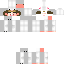
A female skeleton skin with pale skin, wearing brown long hair dressed in a blue hoodie and brown pants, featuring a closed mouth.